Question: Following from this question: <URL>
I have created a helper class to wrap up the procedure:
'''
public class FormObject
{
private readonly Form _referenceForm;
public delegate void SetTextCallback(string text);
private readonly Control _control;
public FormObject(Form referenceForm, Control control)
{
_referenceForm = referenceForm;
_control = control;
}
public void WriteToControl(string text)
{
if (_control.InvokeRequired)
{
SetTextCallback d = WriteToControl;
_referenceForm.Invoke(d, new object[] { text });
}
else
{
_control.Text = text;
}
}
}
'''
Which I call like so:
'''
FormObject fo = new FormObject(this, txtOutput);
fo.WriteToControl("message");
'''
However, the app hangs on the following line:
'_referenceForm.Invoke(d, new object[] { text });'
There is no error thrown, and waiting doesn't do anything . What am I not seeing here?
-- Edit --
For context, this is a client TCP application connecting to a TCP server. I want to display the resulting message received from the server into the 'txtOutput'.
The application loads and runs correctly, and this invoking call only gets called on a button click.
Here is my current threads when I approach the Invoke:

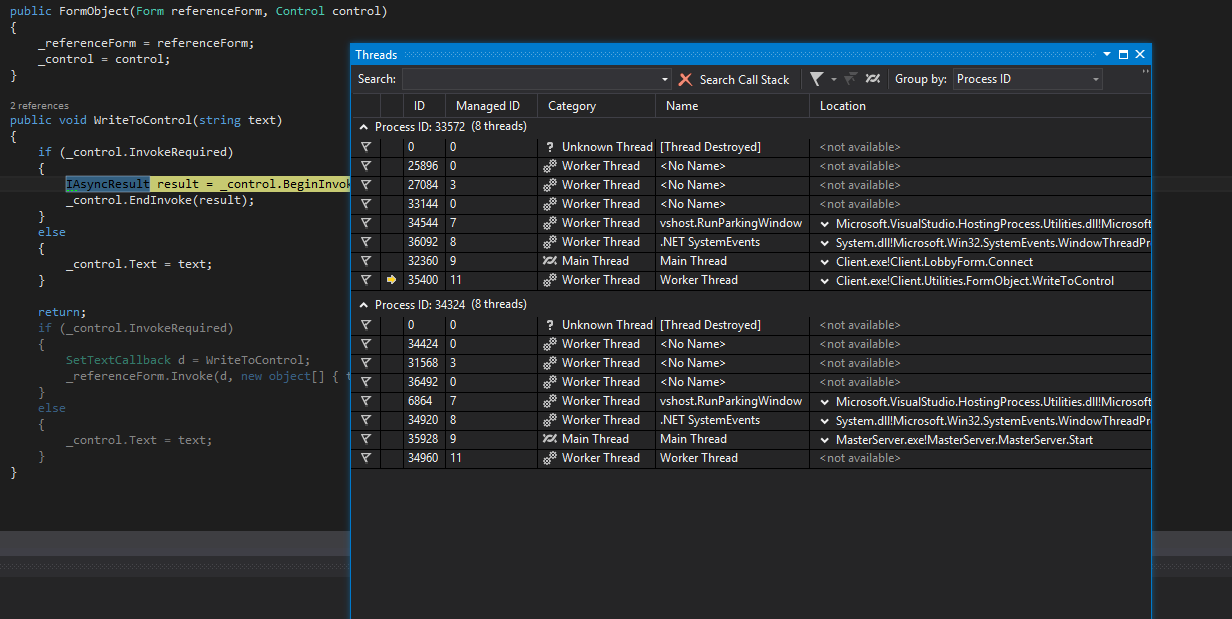
Answer: Something like this would work.
'''
if (_control.InvokeRequired)
{
IAsyncResult result = _control.BeginInvoke((Action)(() => control.text = text));
_control.EndInvoke(result);
}
else
{
_control.Text = text;
}
'''